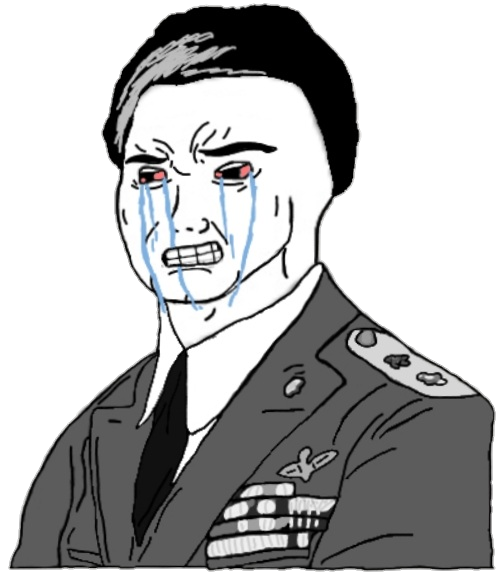
Label: 5_Crying_Wojak